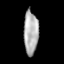
Tissue: lung
Cell type: Epithelial cells
Senescence score: 0.2263
Nuclear area (px): 633
Mean DAPI intensity: 174.188